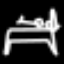
Label: bed